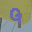
Label: 9